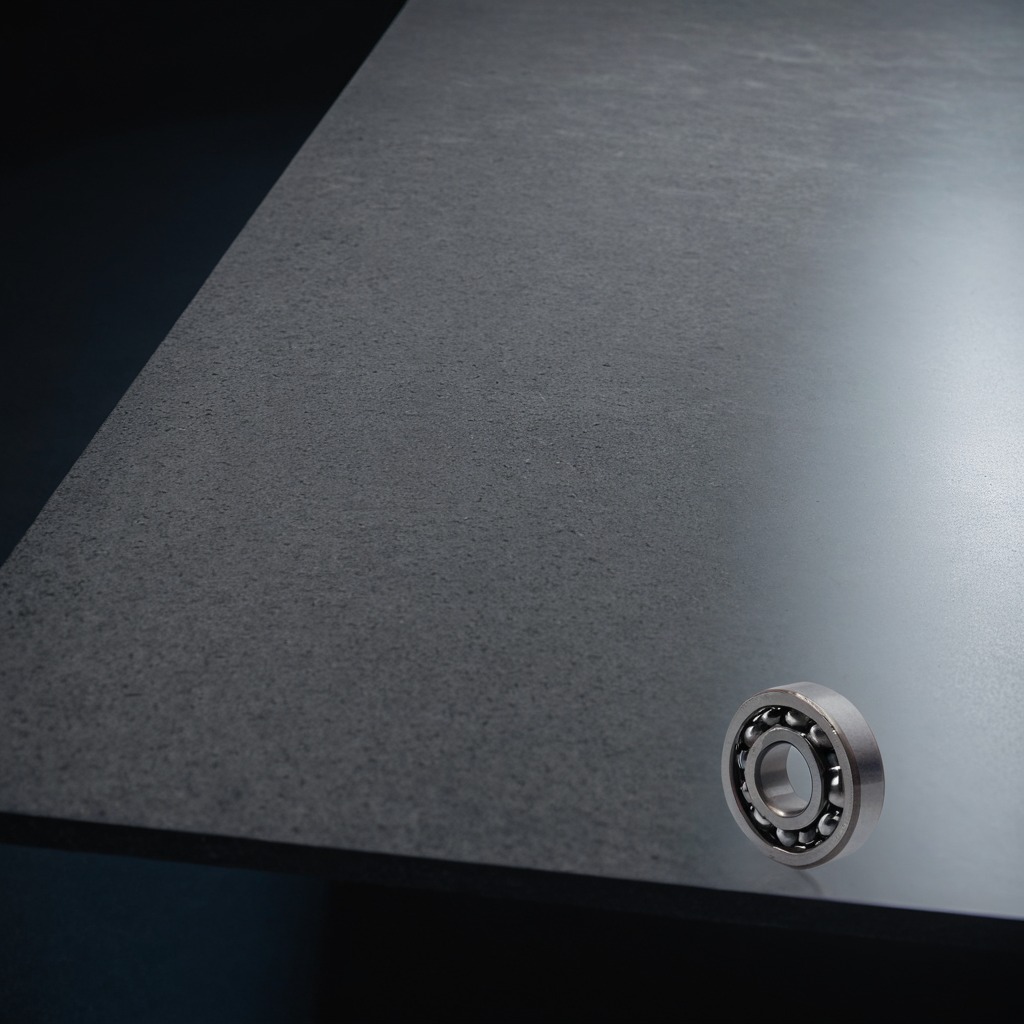
A metal ball bearing is lying on the clean granite table inside a workshop at night.